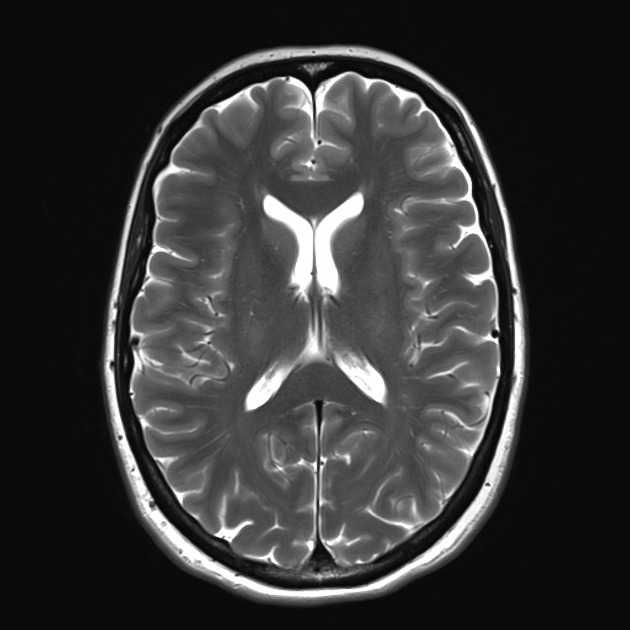
Label: notumor